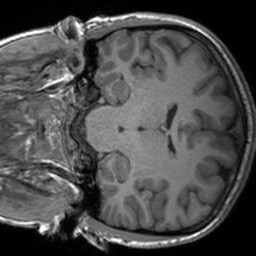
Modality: T1w
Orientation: coronal
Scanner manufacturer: siemens
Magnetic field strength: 3 T
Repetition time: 1.54 s
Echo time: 0.00234 s